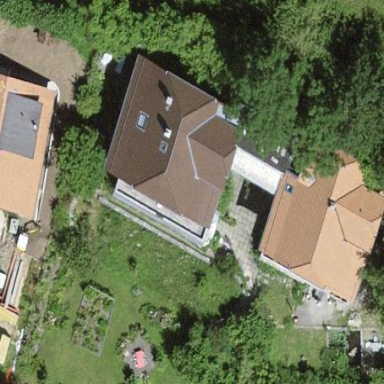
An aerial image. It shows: Residential building with half-hipped roof shape.